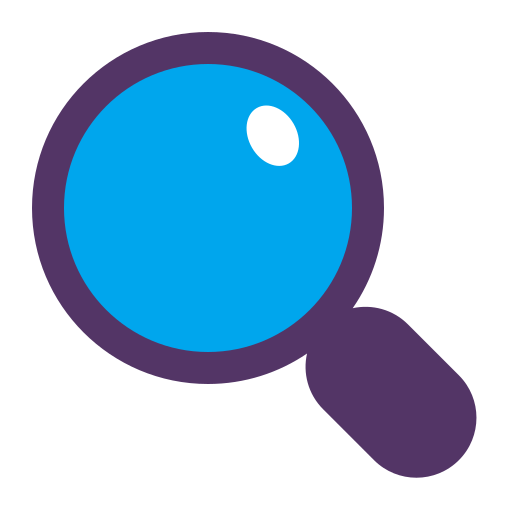
magnifying glass tilted left flat